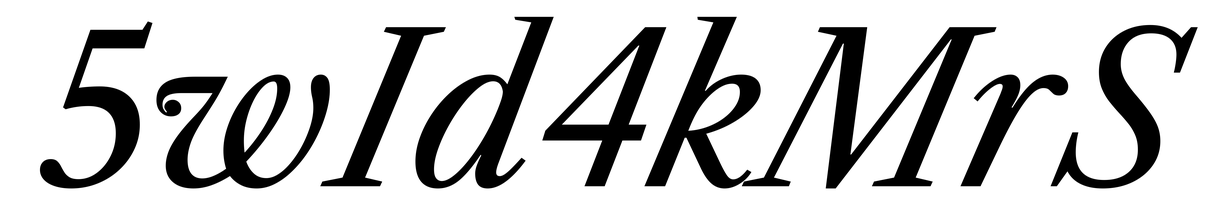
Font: LibreCaslonText-Italic_Italic